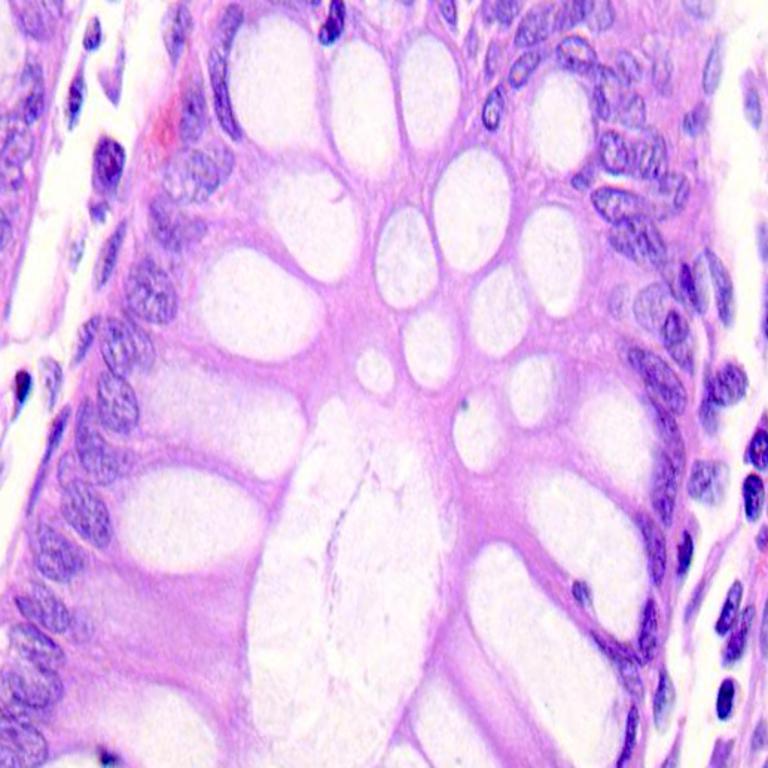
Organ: colon
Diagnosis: benign